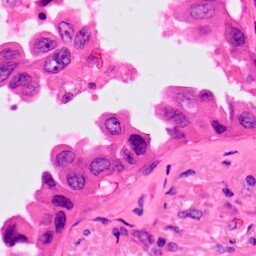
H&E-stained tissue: Lung